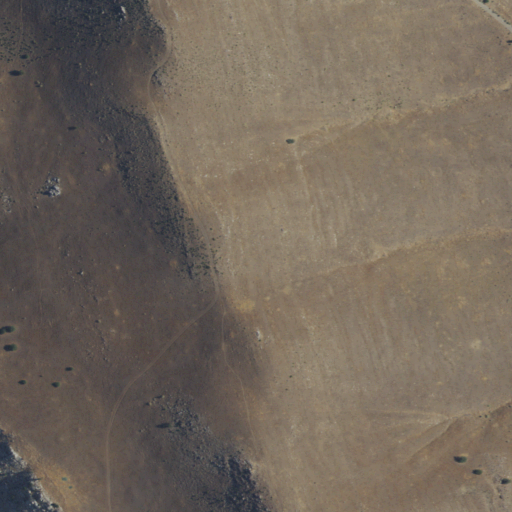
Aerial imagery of cape in California named Lime Point containing grassland, shrub, and open development